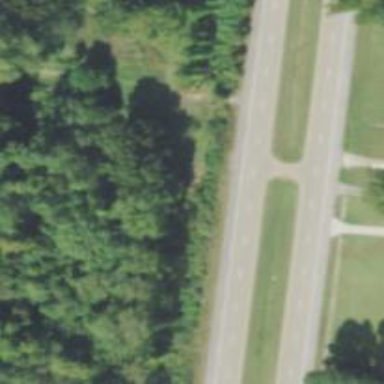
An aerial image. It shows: Unclassified road.